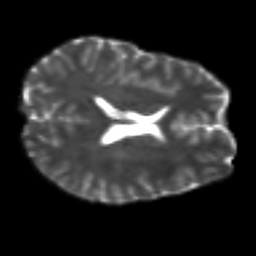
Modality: T2w
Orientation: axial
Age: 23
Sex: female
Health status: healthy
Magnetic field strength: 3 T
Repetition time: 8.4 s
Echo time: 0.0926 s